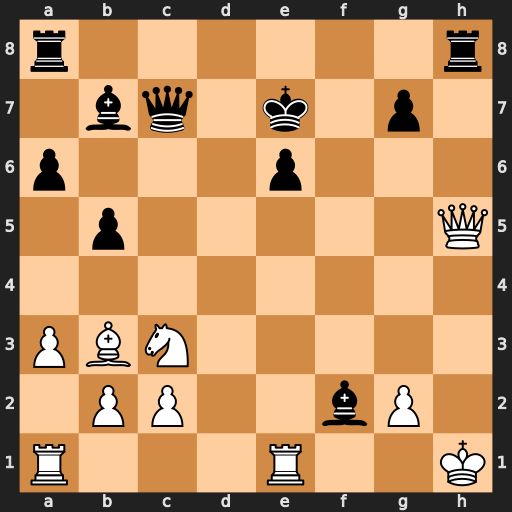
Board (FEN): r6r/1bq1k1p1/p3p3/1p5Q/8/PBN5/1PP2bP1/R3R2K
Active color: w
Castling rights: -
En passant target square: -
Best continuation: Rxe6+ Kd7 Rd1+ Bd5 Rxd5+ Kxe6 Rd8+